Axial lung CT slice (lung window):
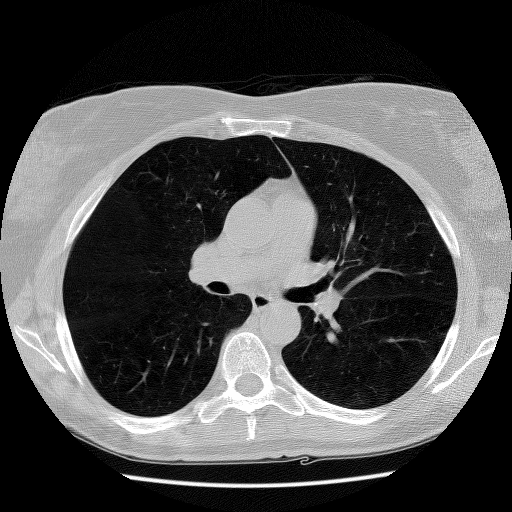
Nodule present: no